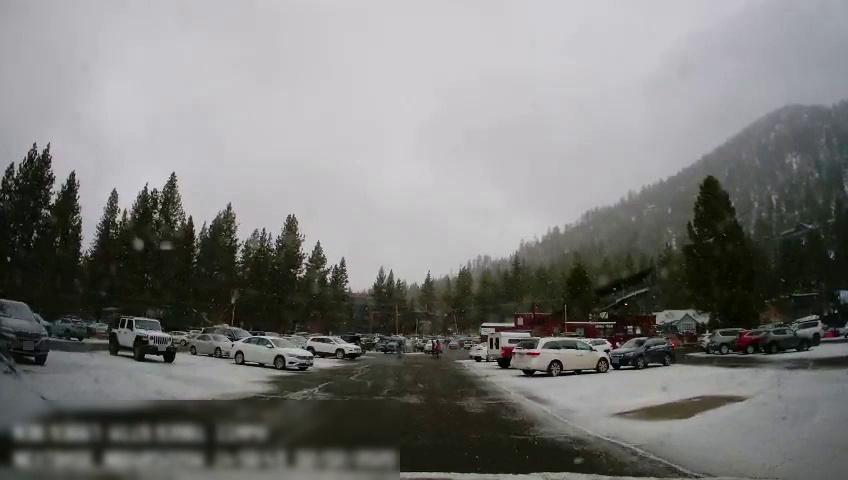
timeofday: Day
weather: Snowy
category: Vehicles | SUV
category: Vehicles | SUV
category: Vehicles | SUV
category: Vehicles | Car
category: Vehicles | Car
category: Vehicles | SUV
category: Vehicles | Car
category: Vehicles | SUV
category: Vehicles | Car
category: Vehicles | Car
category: Vehicles | Truck
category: Vehicles | Car
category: Vehicles | SUV
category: Vehicles | Car
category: Vehicles | SUV
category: Vehicles | Car
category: Vehicles | SUV
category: Vehicles | Car
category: Vehicles | SUV
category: Vehicles | Car
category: Drivable Space
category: Pedestrians
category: Pedestrians